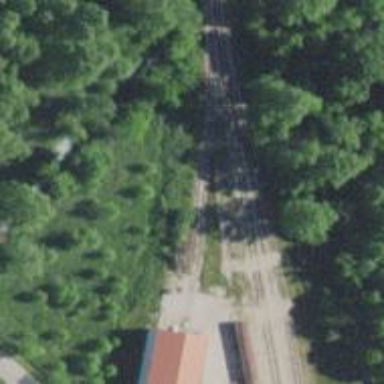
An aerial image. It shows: Preserved railway.